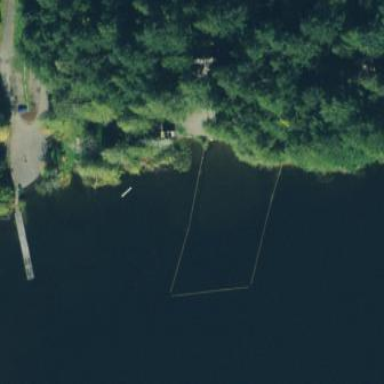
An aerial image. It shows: Swimming area meant for leisure land activities like swimming.